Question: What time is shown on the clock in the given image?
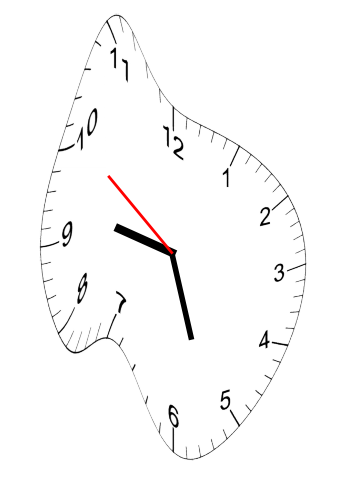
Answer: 09:26:51